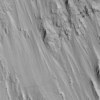
Label: not_dusty